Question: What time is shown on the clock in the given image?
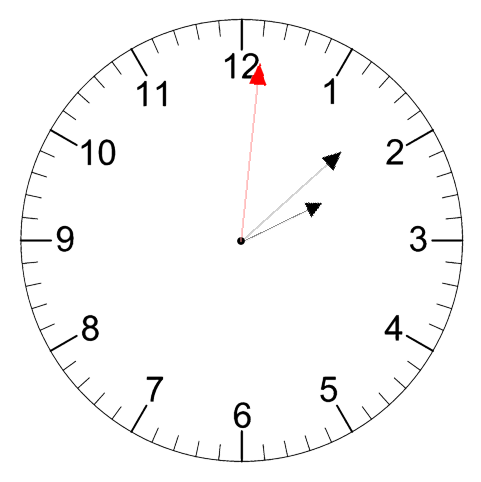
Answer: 02:08:01